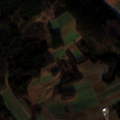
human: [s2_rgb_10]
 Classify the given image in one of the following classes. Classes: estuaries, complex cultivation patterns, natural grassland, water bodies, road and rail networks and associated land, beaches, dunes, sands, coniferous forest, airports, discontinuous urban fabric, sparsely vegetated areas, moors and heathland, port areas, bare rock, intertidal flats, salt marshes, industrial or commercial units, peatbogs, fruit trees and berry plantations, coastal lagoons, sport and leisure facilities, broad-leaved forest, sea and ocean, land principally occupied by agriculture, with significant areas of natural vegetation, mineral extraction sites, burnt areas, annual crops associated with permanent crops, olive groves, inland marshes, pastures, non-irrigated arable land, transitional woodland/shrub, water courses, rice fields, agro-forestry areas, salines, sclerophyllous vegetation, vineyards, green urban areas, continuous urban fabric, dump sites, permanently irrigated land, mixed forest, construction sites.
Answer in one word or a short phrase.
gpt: non-irrigated arable land, coniferous forest, mixed forest